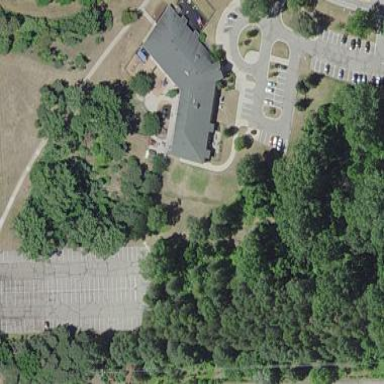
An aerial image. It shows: Parking area with surface.